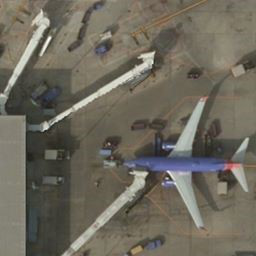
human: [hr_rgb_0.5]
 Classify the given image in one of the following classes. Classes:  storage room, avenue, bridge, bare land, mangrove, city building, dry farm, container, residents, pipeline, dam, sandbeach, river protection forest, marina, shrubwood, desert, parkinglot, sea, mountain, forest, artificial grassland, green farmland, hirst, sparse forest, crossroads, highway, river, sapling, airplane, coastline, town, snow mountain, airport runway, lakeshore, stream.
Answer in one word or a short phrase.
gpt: airplane